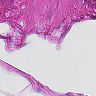
Metastatic tissue present: no